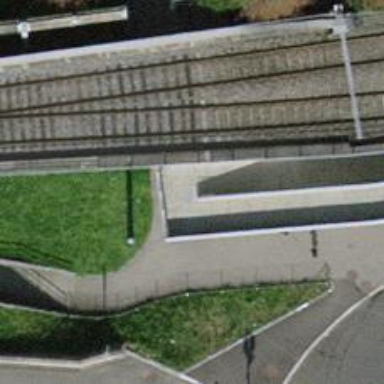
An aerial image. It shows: Footway with ramp.